Aerial crown-view tile of a tropical tree (Barro Colorado Island, Panama), acquired 20241112:
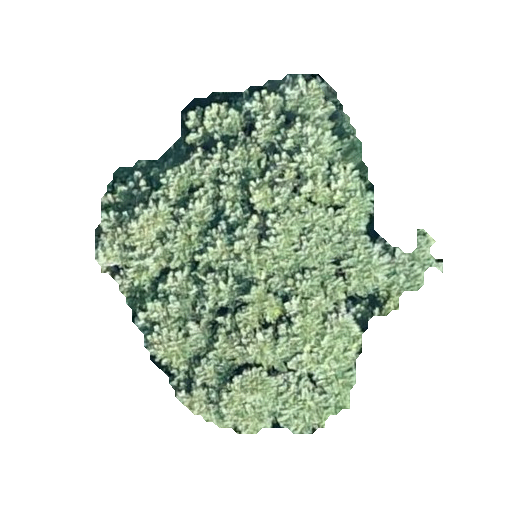
Species: Jacaranda copaia
GBIF accepted scientific name: Jacaranda copaia
Crown area: 120.321 m²